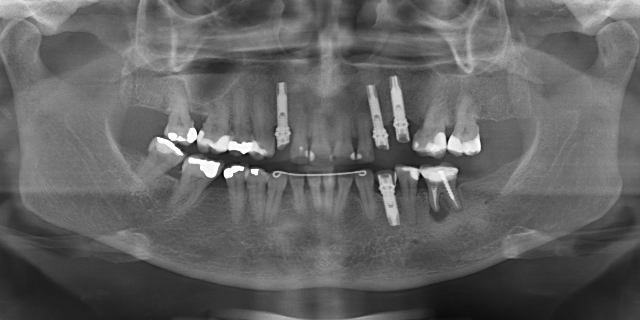
adult